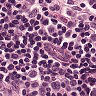
Metastatic tissue present: no